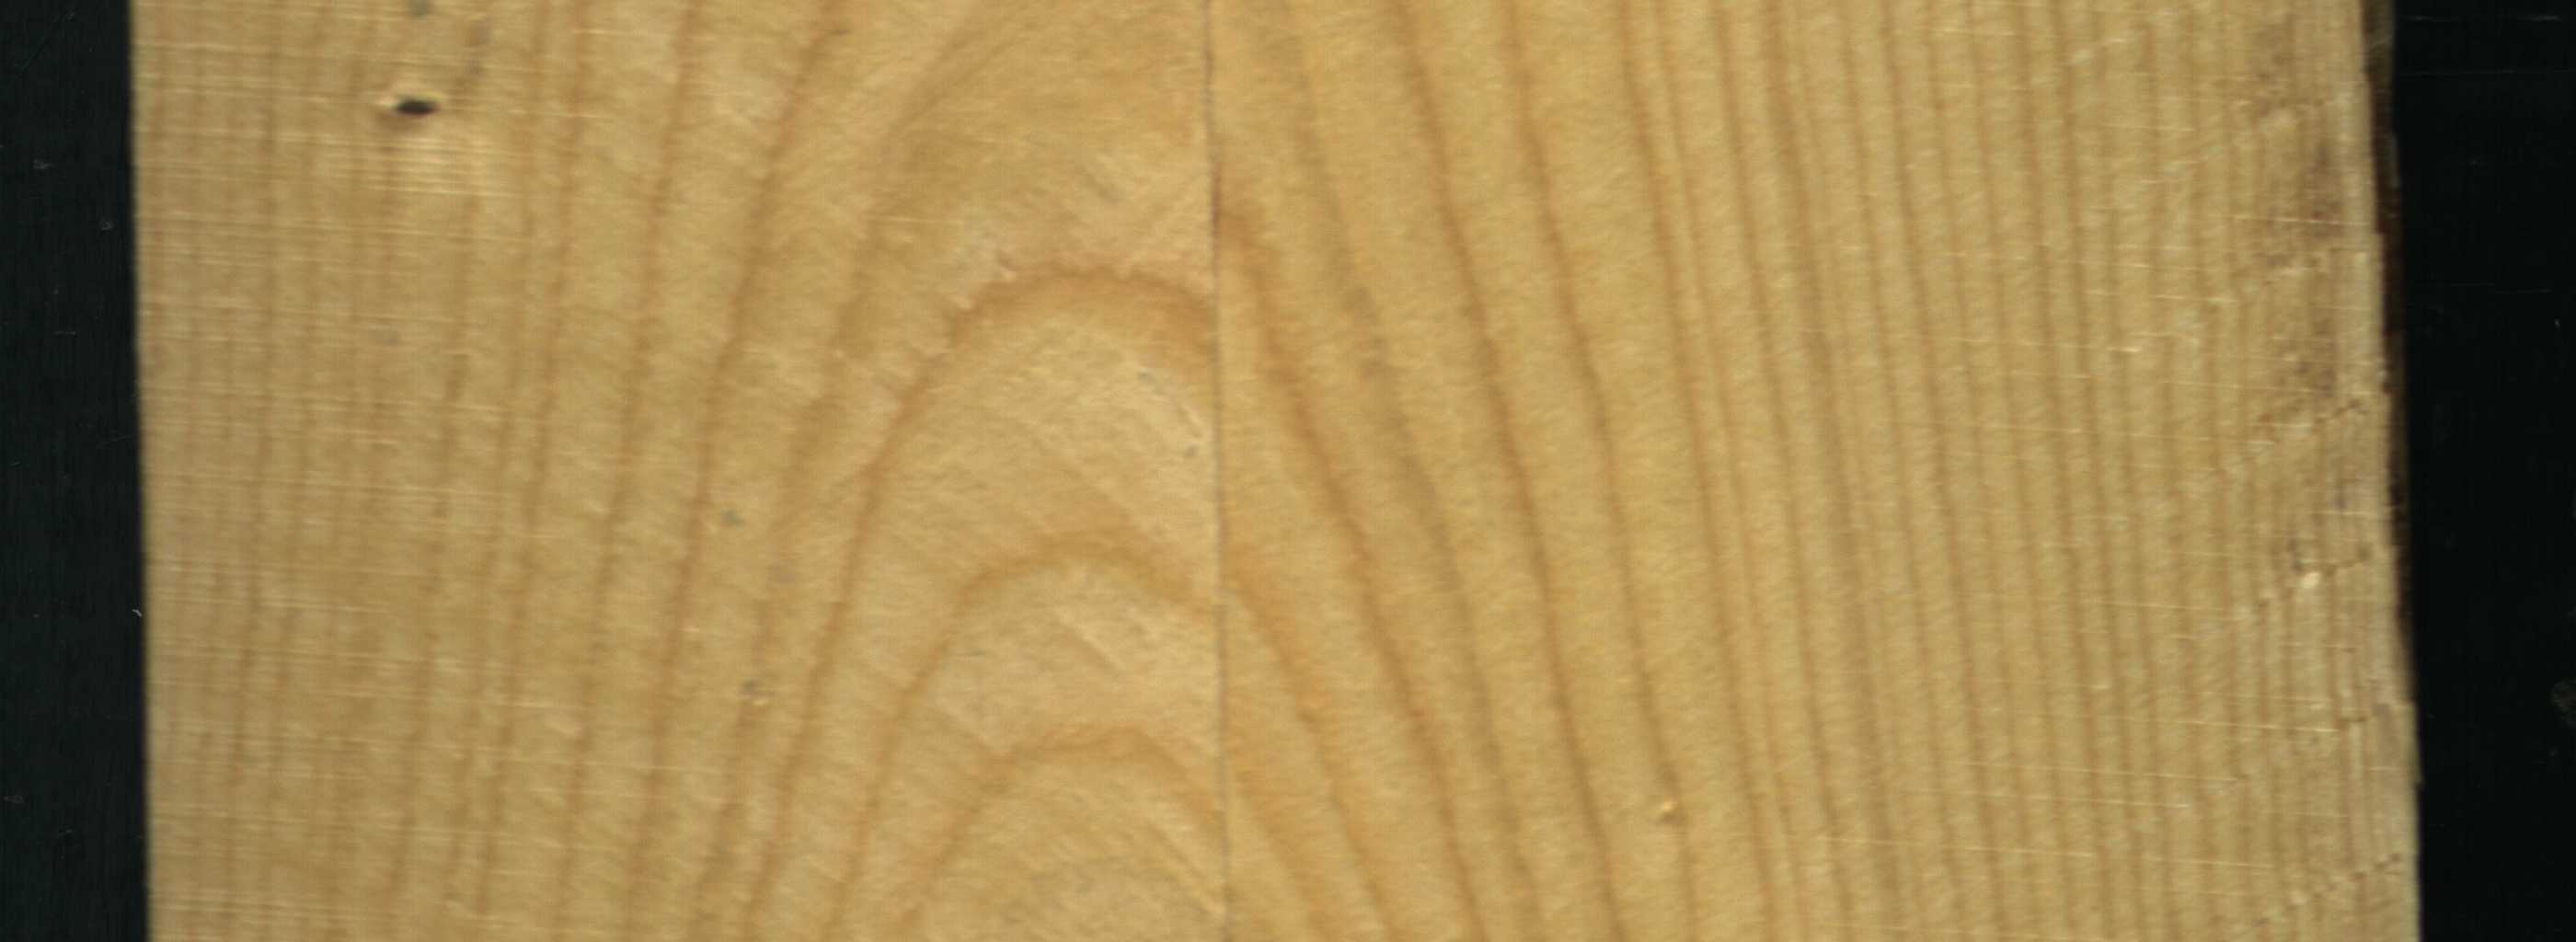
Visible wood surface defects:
Dead_Knot